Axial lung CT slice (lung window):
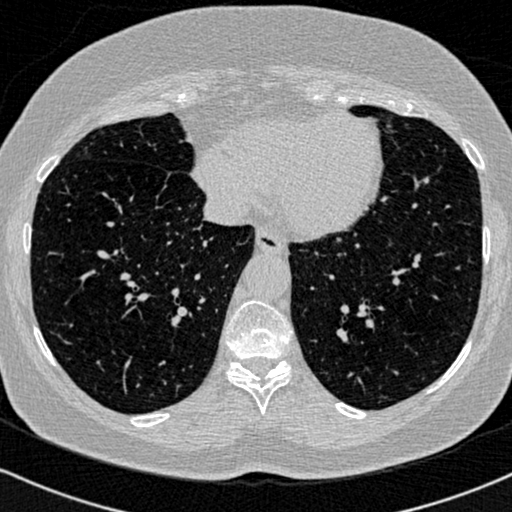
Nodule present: no